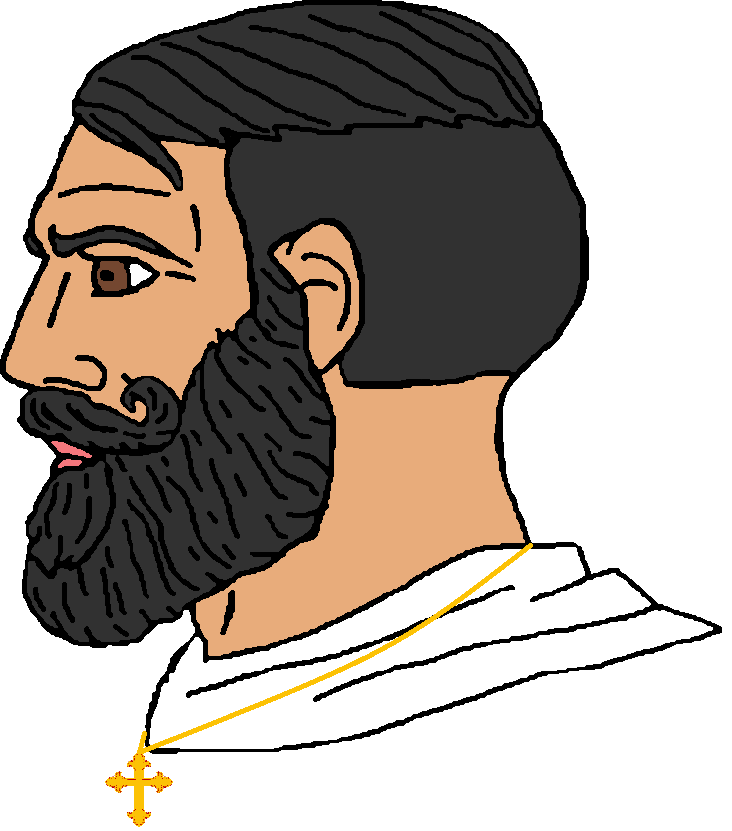
Label: 4_Yes_Chad